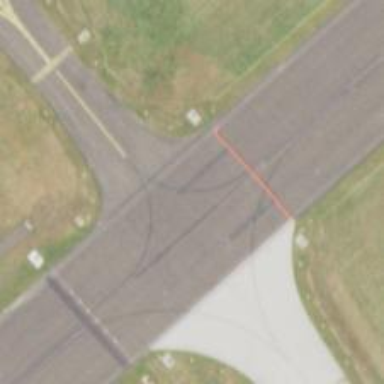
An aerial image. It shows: Image of taxiway at airport.